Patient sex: M
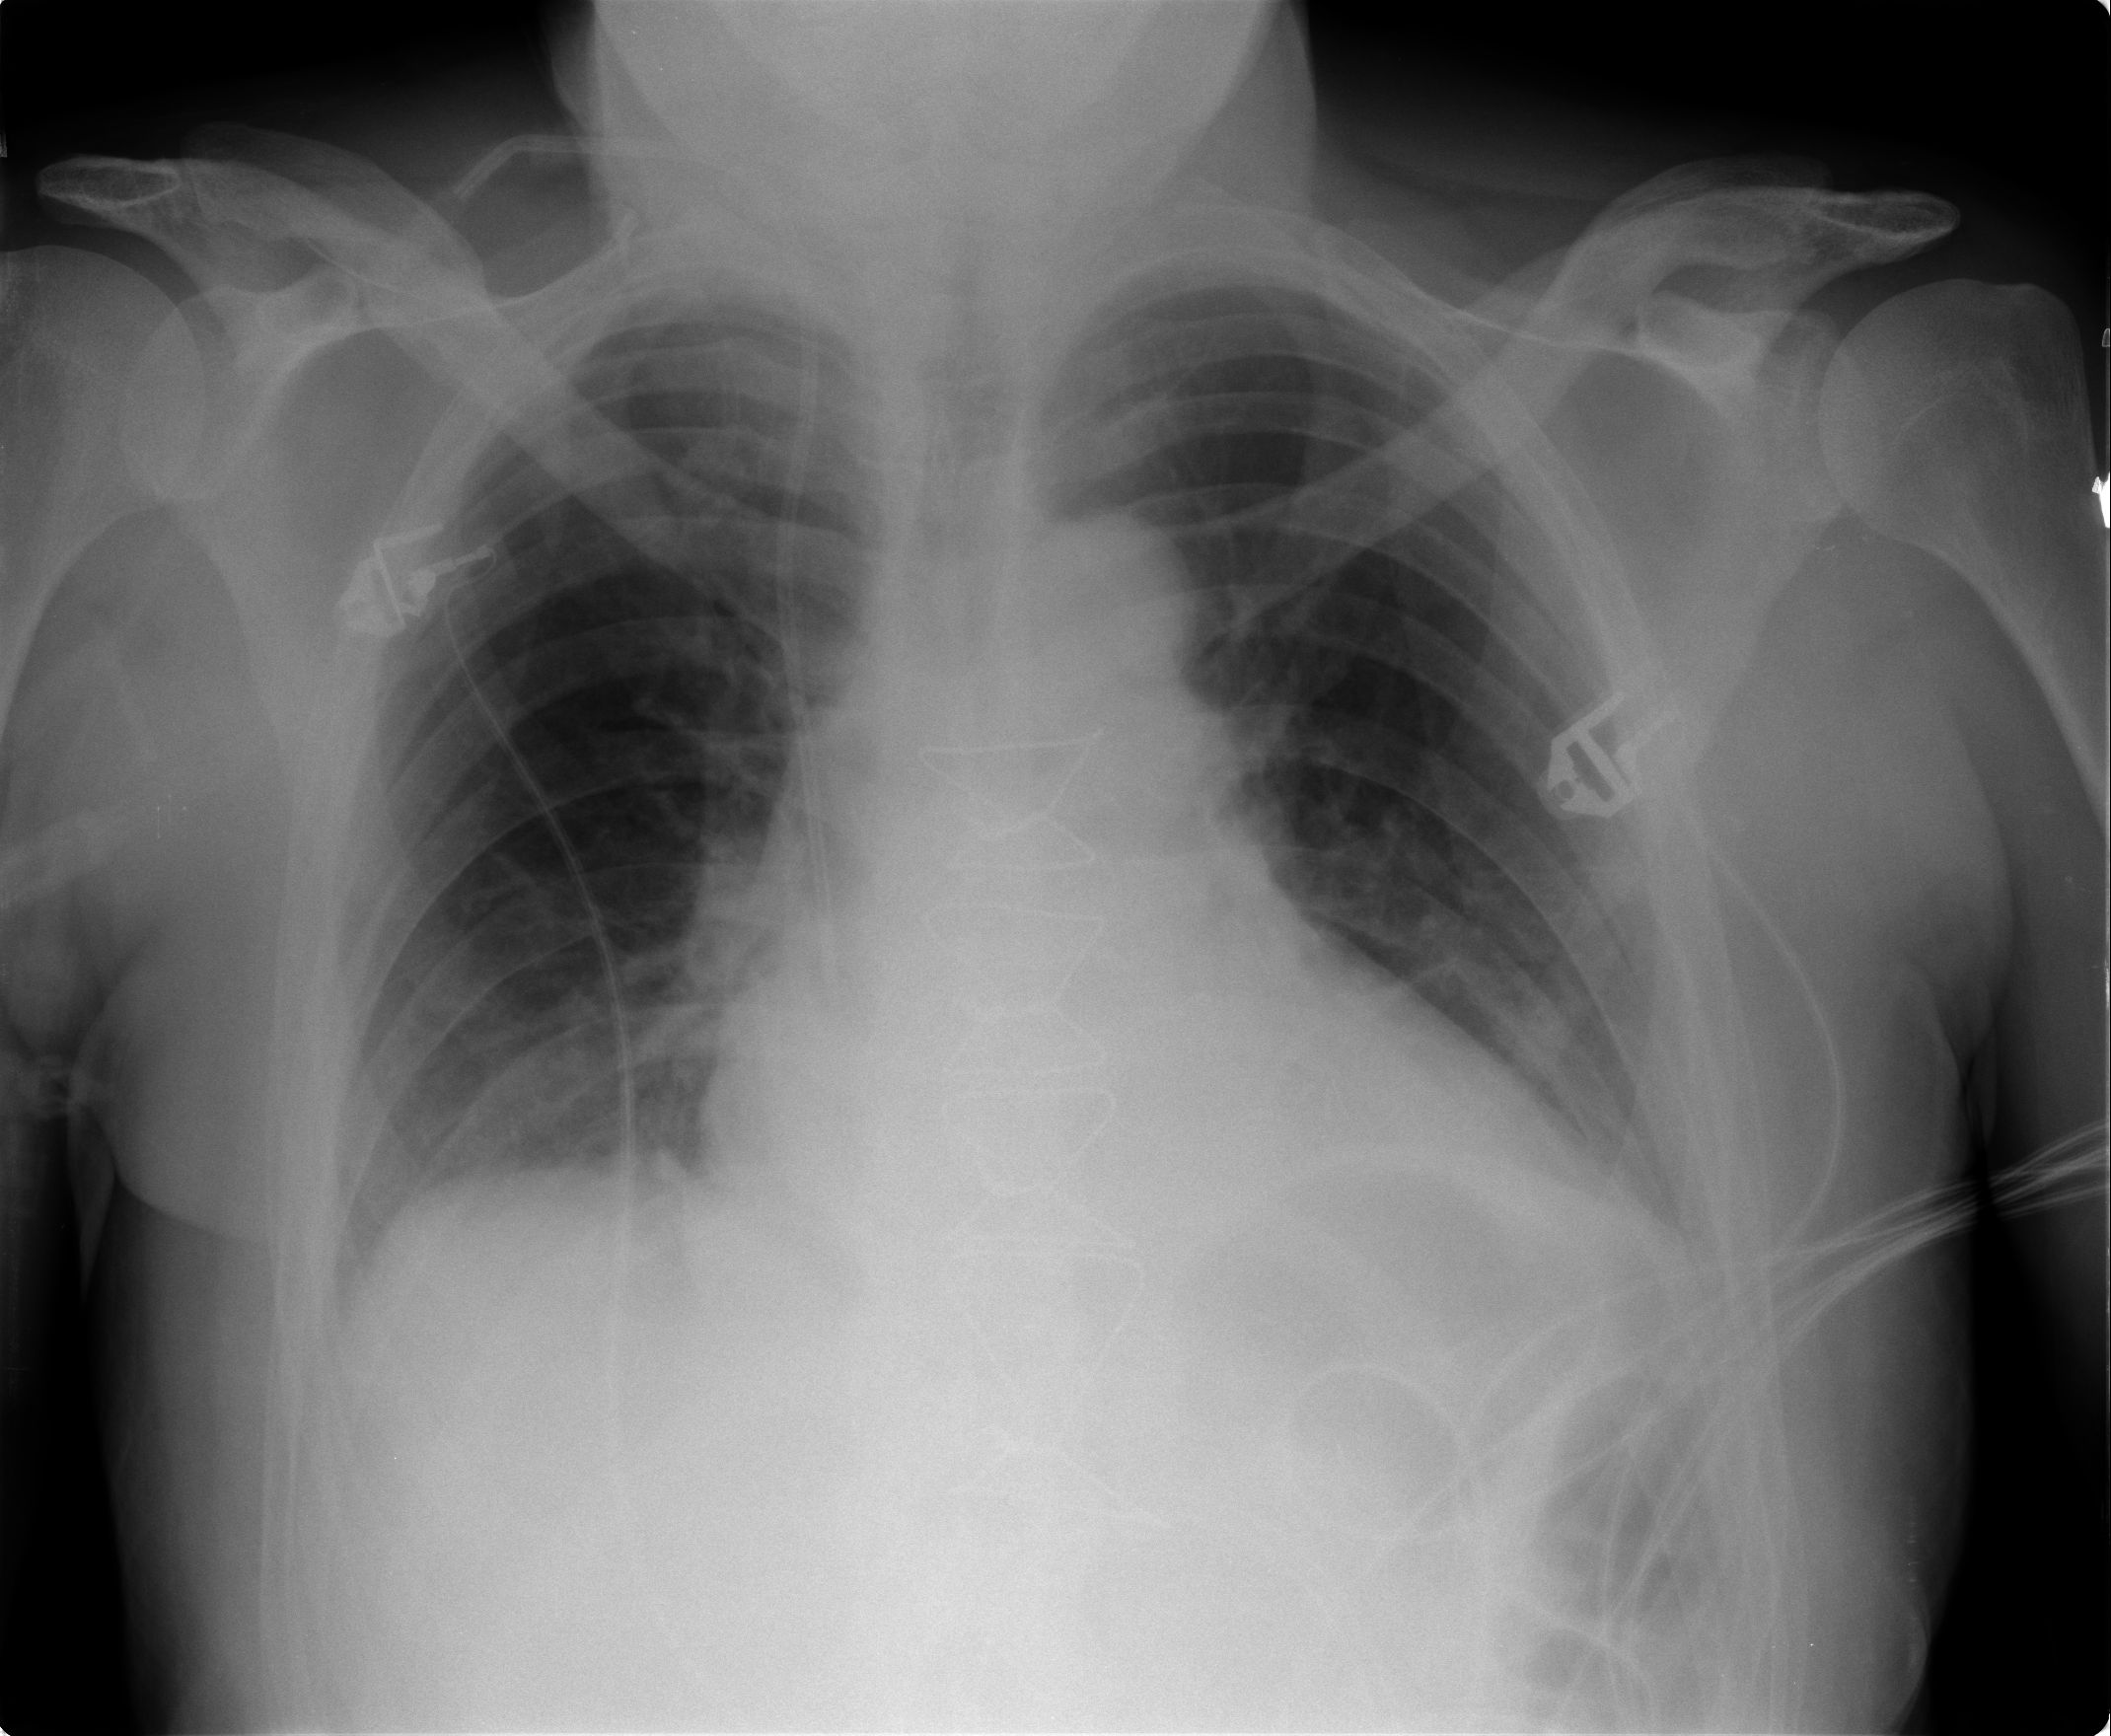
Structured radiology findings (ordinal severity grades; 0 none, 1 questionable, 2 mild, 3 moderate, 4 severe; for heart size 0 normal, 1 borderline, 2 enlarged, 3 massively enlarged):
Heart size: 1
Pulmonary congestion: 0
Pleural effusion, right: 0
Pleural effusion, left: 2
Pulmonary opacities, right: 0
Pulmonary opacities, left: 0
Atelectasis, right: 1
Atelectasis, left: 2